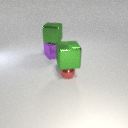
large green metal cube above small red metal sphere